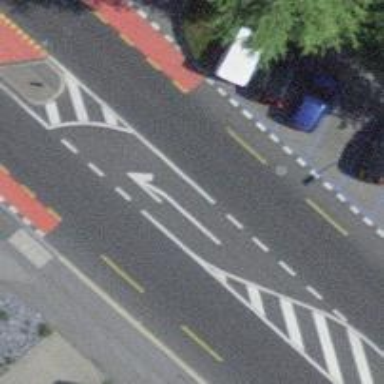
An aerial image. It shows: Tertiary road with asphalt surface and cycle lane. Trolley wires are present along the road.